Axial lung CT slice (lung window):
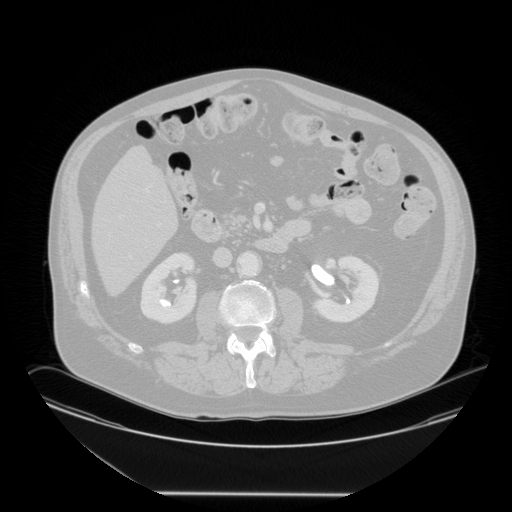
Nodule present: no